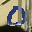
Label: 0